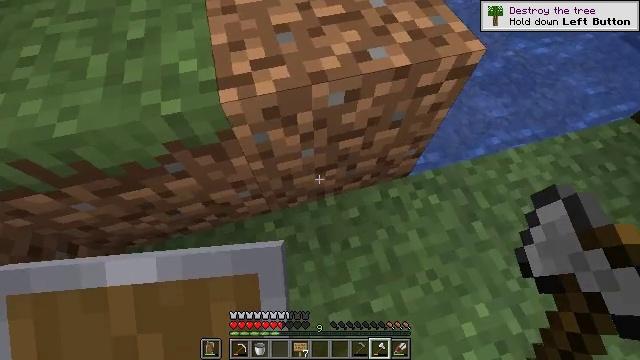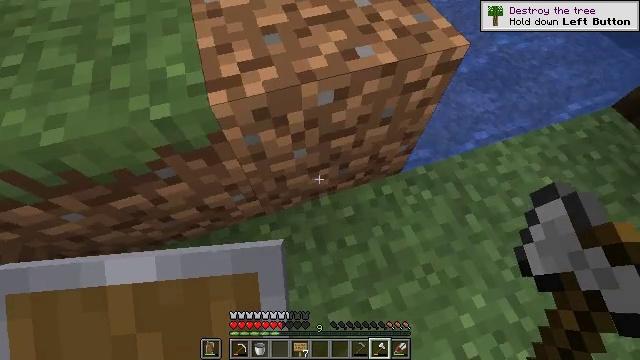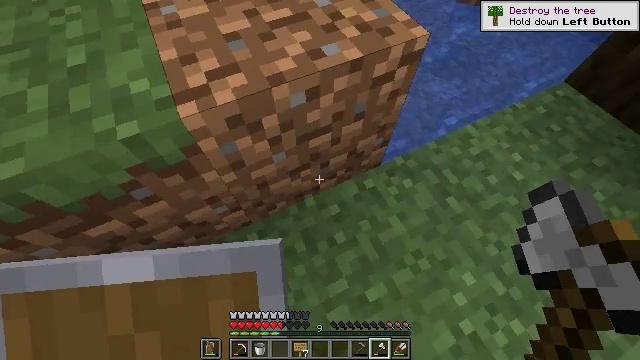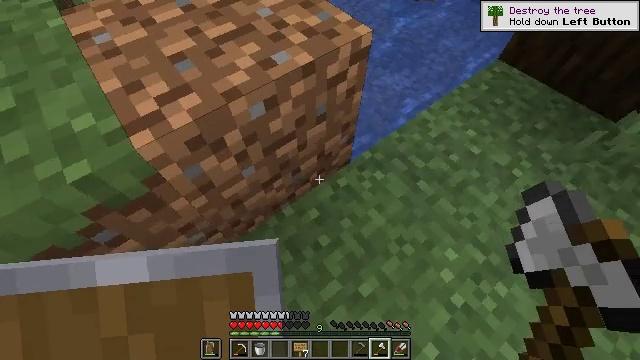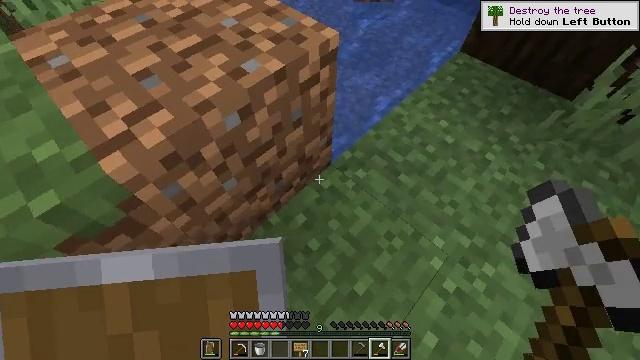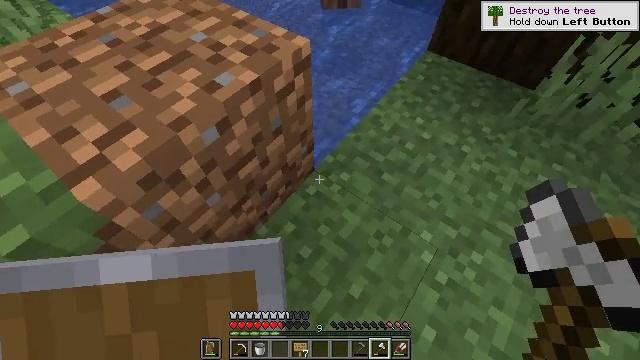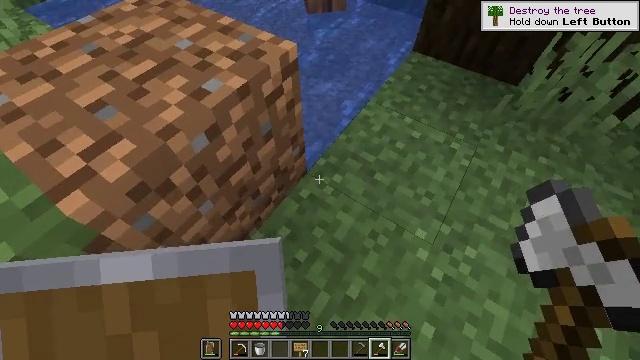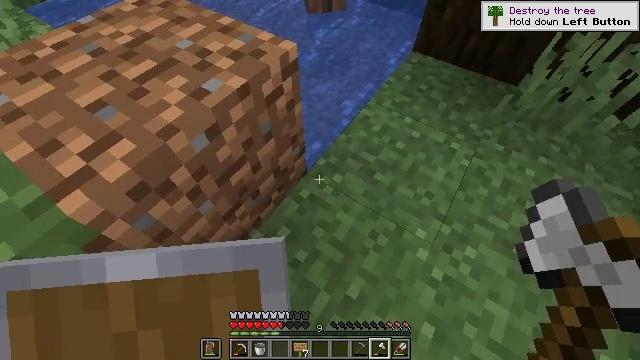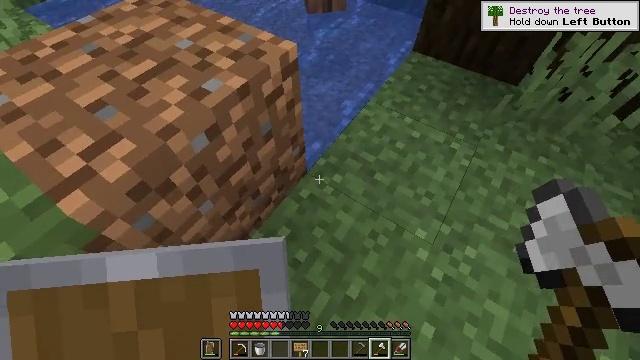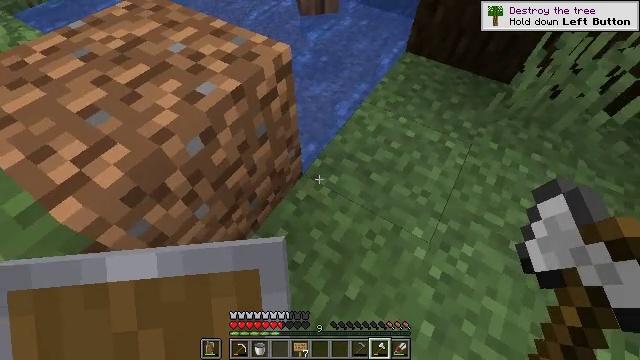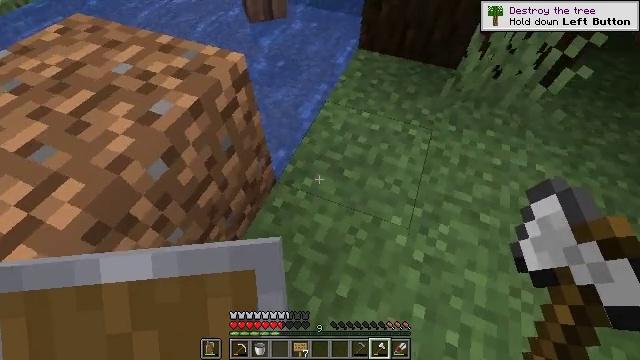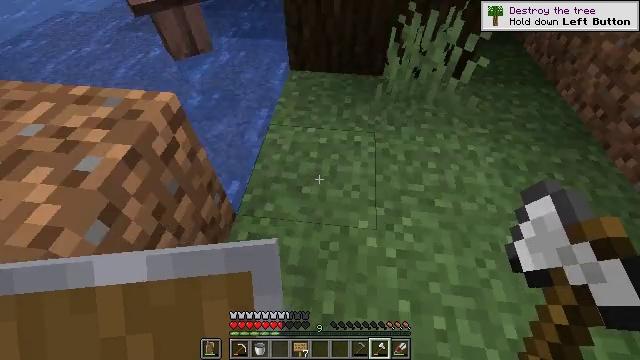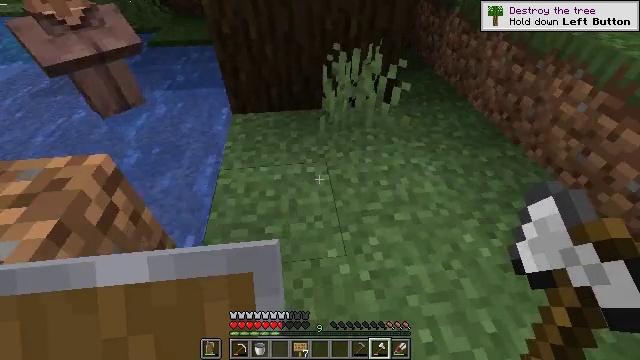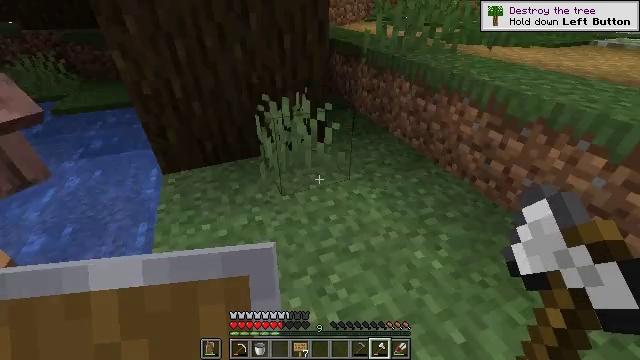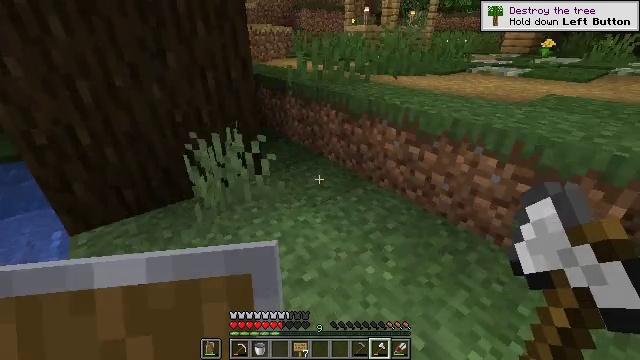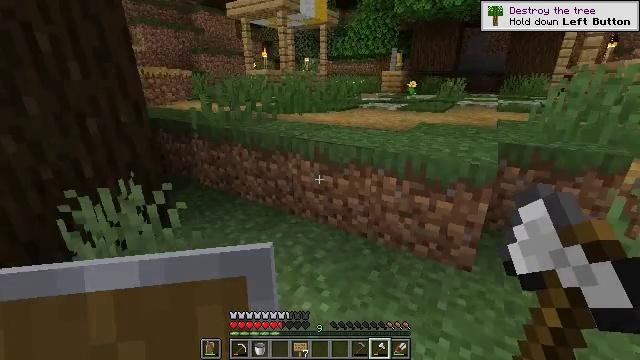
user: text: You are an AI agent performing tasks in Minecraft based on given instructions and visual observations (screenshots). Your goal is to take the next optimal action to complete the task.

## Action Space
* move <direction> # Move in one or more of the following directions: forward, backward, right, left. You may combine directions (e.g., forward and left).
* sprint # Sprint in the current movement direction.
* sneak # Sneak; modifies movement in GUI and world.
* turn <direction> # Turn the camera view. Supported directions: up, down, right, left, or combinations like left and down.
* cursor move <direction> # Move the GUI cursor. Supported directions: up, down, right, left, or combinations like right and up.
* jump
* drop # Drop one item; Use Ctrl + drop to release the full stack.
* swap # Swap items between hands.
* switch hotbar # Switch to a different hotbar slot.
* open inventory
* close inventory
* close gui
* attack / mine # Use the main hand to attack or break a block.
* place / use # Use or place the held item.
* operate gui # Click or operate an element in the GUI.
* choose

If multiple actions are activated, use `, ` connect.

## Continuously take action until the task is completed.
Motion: motion action
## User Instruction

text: Break the hay block to collect it.
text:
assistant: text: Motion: turn right
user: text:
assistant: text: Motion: turn right
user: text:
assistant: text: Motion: turn right and up
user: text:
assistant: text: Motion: turn right
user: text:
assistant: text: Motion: turn right and up
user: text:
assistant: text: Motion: turn right
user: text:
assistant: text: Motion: no_op
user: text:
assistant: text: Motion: no_op
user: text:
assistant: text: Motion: turn right
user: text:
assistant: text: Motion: turn right
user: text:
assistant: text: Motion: turn right and up
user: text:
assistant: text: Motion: turn right and up
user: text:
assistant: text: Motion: turn right and up
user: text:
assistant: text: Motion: turn right and up
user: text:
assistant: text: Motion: turn right and up
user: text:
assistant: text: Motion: turn right and up
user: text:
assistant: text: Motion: turn right
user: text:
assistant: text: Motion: no_op
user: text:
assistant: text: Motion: no_op
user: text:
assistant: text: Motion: no_op
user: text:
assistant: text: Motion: move forward
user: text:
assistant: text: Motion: move forward, turn left
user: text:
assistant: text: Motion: move forward, turn left
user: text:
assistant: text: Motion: move forward, turn right and up
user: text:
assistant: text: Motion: move forward, turn right and up
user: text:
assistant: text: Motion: move forward, turn right and up
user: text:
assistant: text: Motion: move forward, turn right
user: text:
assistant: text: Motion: move forward, turn right and up, jump
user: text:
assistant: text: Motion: move forward, turn right and up, jump
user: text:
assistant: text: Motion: move forward, turn right and up, jump